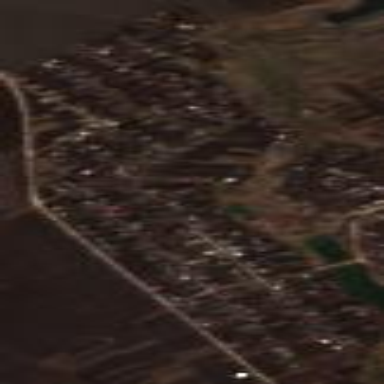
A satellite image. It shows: Residential area.